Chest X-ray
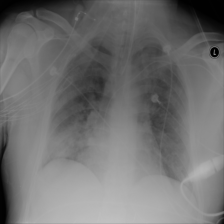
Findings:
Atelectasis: negative
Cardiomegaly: negative
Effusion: negative
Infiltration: positive
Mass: negative
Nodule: positive
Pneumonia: negative
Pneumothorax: negative
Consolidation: negative
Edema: negative
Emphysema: negative
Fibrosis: negative
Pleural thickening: negative
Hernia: negative